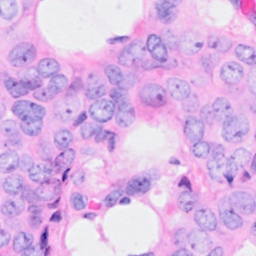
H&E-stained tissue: Breast